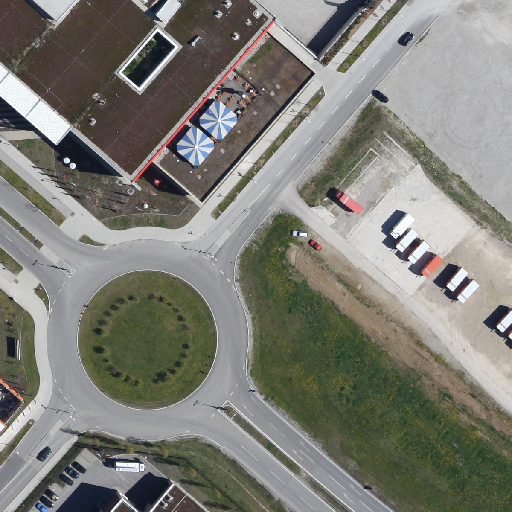
Referring expression: long truck